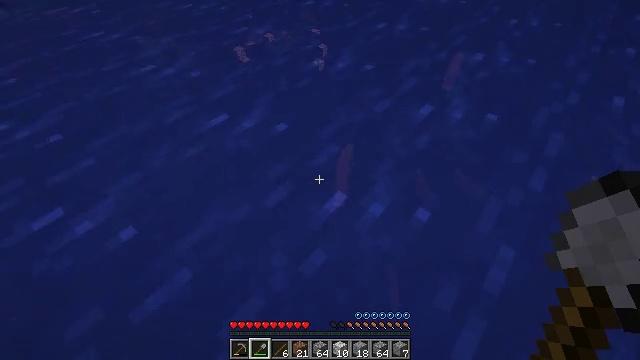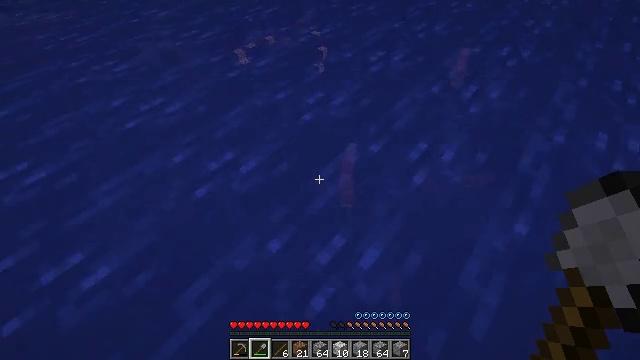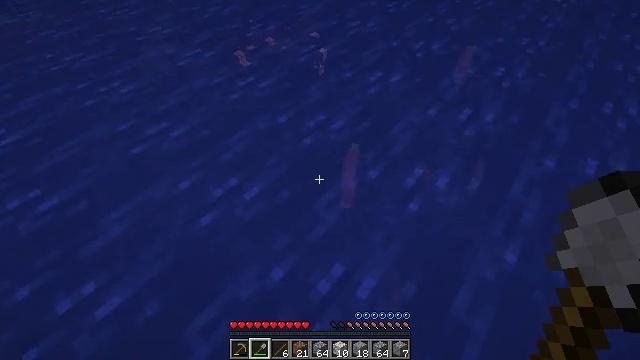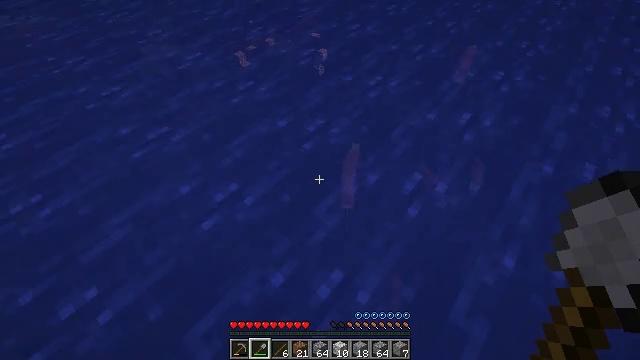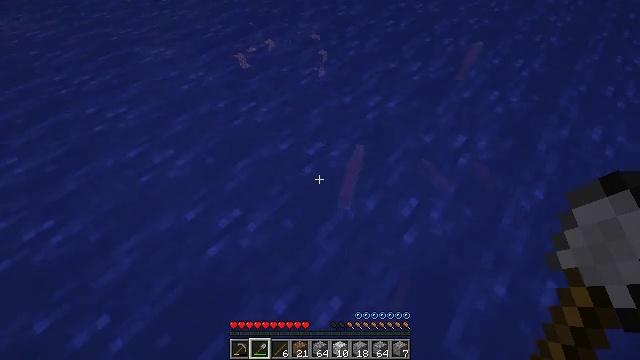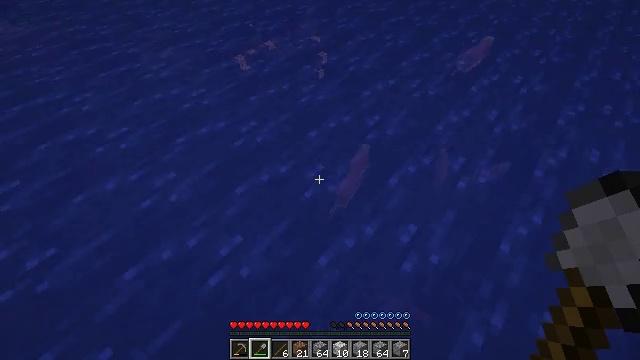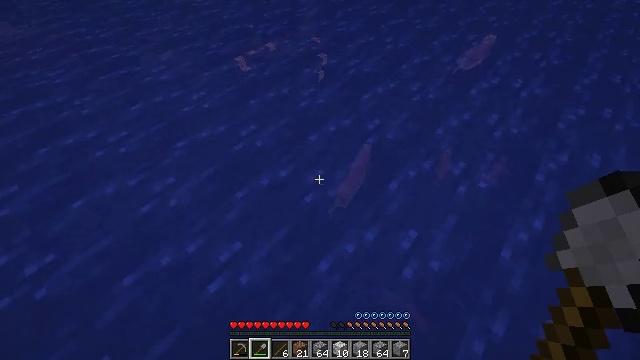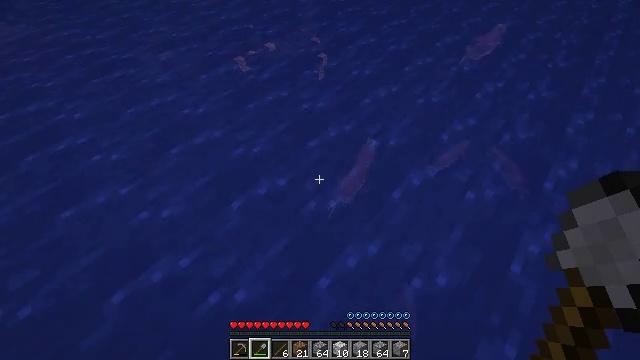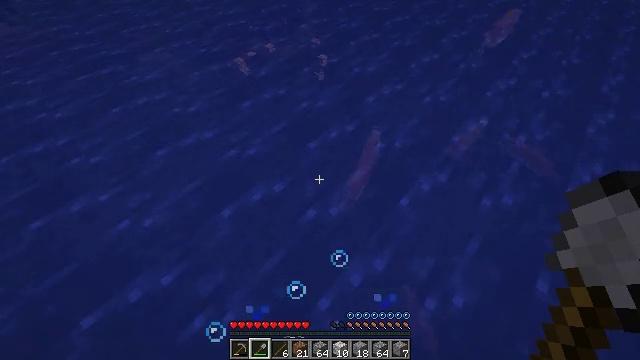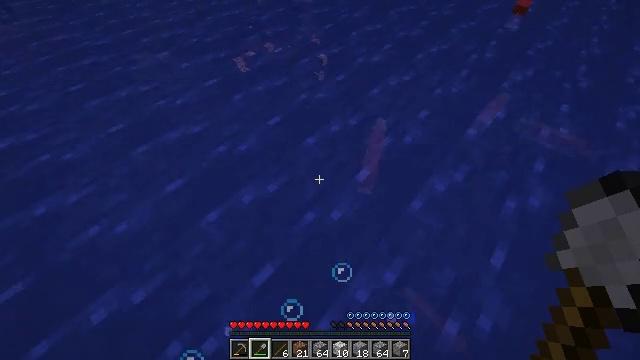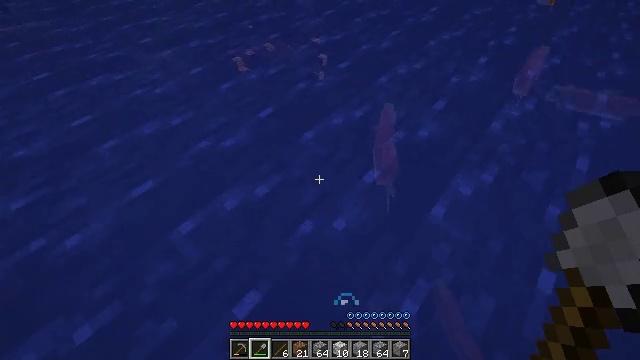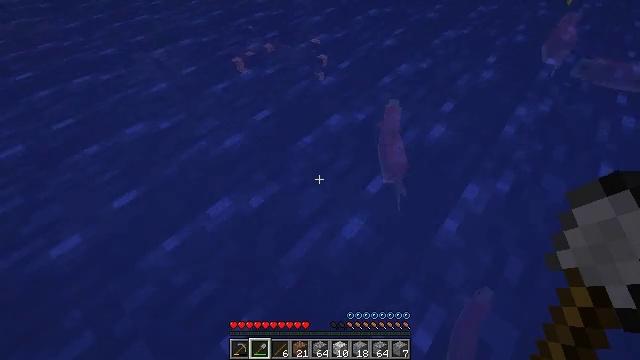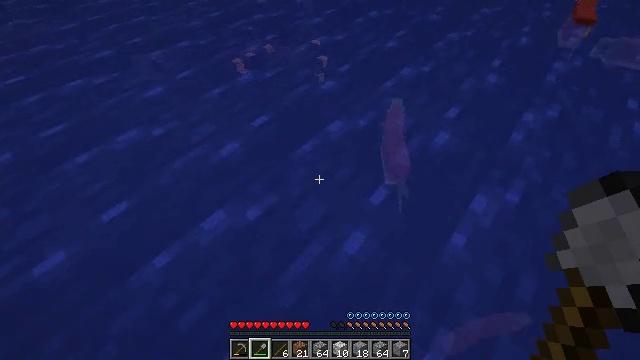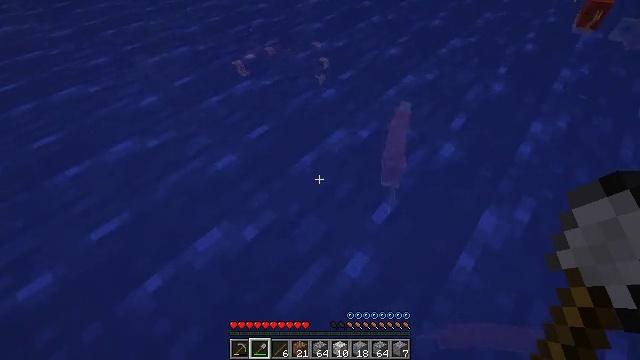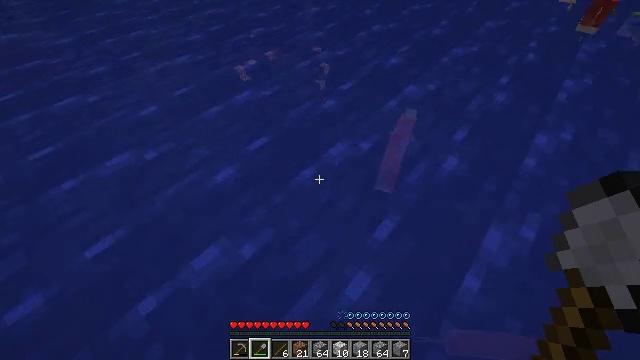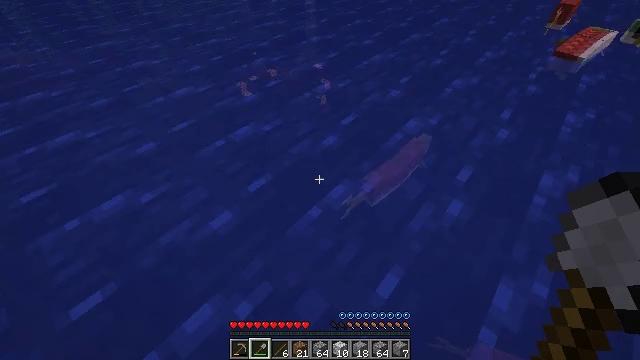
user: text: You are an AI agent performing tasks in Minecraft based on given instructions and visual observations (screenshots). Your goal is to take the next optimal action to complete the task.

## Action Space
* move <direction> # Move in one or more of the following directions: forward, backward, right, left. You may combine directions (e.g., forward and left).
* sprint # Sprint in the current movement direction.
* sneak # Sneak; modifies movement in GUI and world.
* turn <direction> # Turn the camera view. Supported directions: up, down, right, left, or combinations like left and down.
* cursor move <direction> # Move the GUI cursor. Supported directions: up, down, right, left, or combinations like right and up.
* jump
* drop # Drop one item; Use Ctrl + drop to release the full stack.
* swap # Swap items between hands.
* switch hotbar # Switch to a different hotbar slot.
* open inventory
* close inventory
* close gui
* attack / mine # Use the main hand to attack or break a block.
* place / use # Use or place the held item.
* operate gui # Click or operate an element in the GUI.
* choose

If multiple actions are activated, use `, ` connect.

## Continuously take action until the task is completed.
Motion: motion action
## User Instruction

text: Hunt fish.
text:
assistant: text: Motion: move forward, jump
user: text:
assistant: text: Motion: move forward, jump
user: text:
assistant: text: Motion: move forward, jump
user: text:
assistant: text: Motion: move forward, jump
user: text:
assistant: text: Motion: move forward, jump
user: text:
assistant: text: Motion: move forward, jump
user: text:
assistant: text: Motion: move forward, jump
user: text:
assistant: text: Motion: move forward, jump
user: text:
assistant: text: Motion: move forward, jump
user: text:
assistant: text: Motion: move forward, jump
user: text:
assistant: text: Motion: move forward, jump
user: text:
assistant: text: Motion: move forward, jump
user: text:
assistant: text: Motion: move forward, jump
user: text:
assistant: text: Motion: move forward, jump
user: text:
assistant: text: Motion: move forward, turn up, jump
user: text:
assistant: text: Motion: move forward, turn up, jump
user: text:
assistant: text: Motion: move forward, turn up, jump
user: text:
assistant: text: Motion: move forward, turn up, jump
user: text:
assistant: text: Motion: move forward, turn up, jump
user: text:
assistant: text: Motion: move forward, turn up, jump
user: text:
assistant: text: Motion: move forward, turn up, jump
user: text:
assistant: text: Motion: move forward, turn right and up, jump
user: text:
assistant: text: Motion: move forward, turn right and up, jump
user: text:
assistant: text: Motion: move forward, turn right and up, jump
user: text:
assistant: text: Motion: move forward, turn right, jump
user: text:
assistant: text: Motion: move forward, turn right, jump
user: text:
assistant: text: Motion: move forward, jump
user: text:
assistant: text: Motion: move forward, jump
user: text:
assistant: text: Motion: move forward, jump
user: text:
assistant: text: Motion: move forward, jump